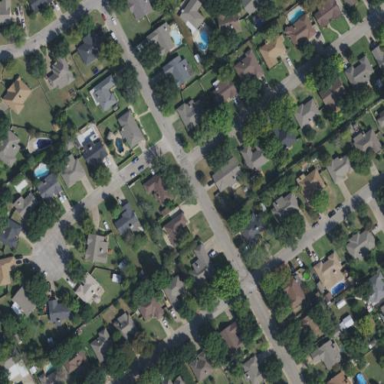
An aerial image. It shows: Single-family residential area.